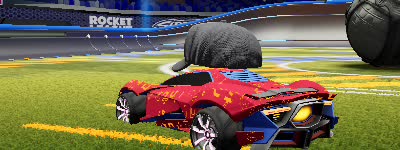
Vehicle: werewolf